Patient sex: F
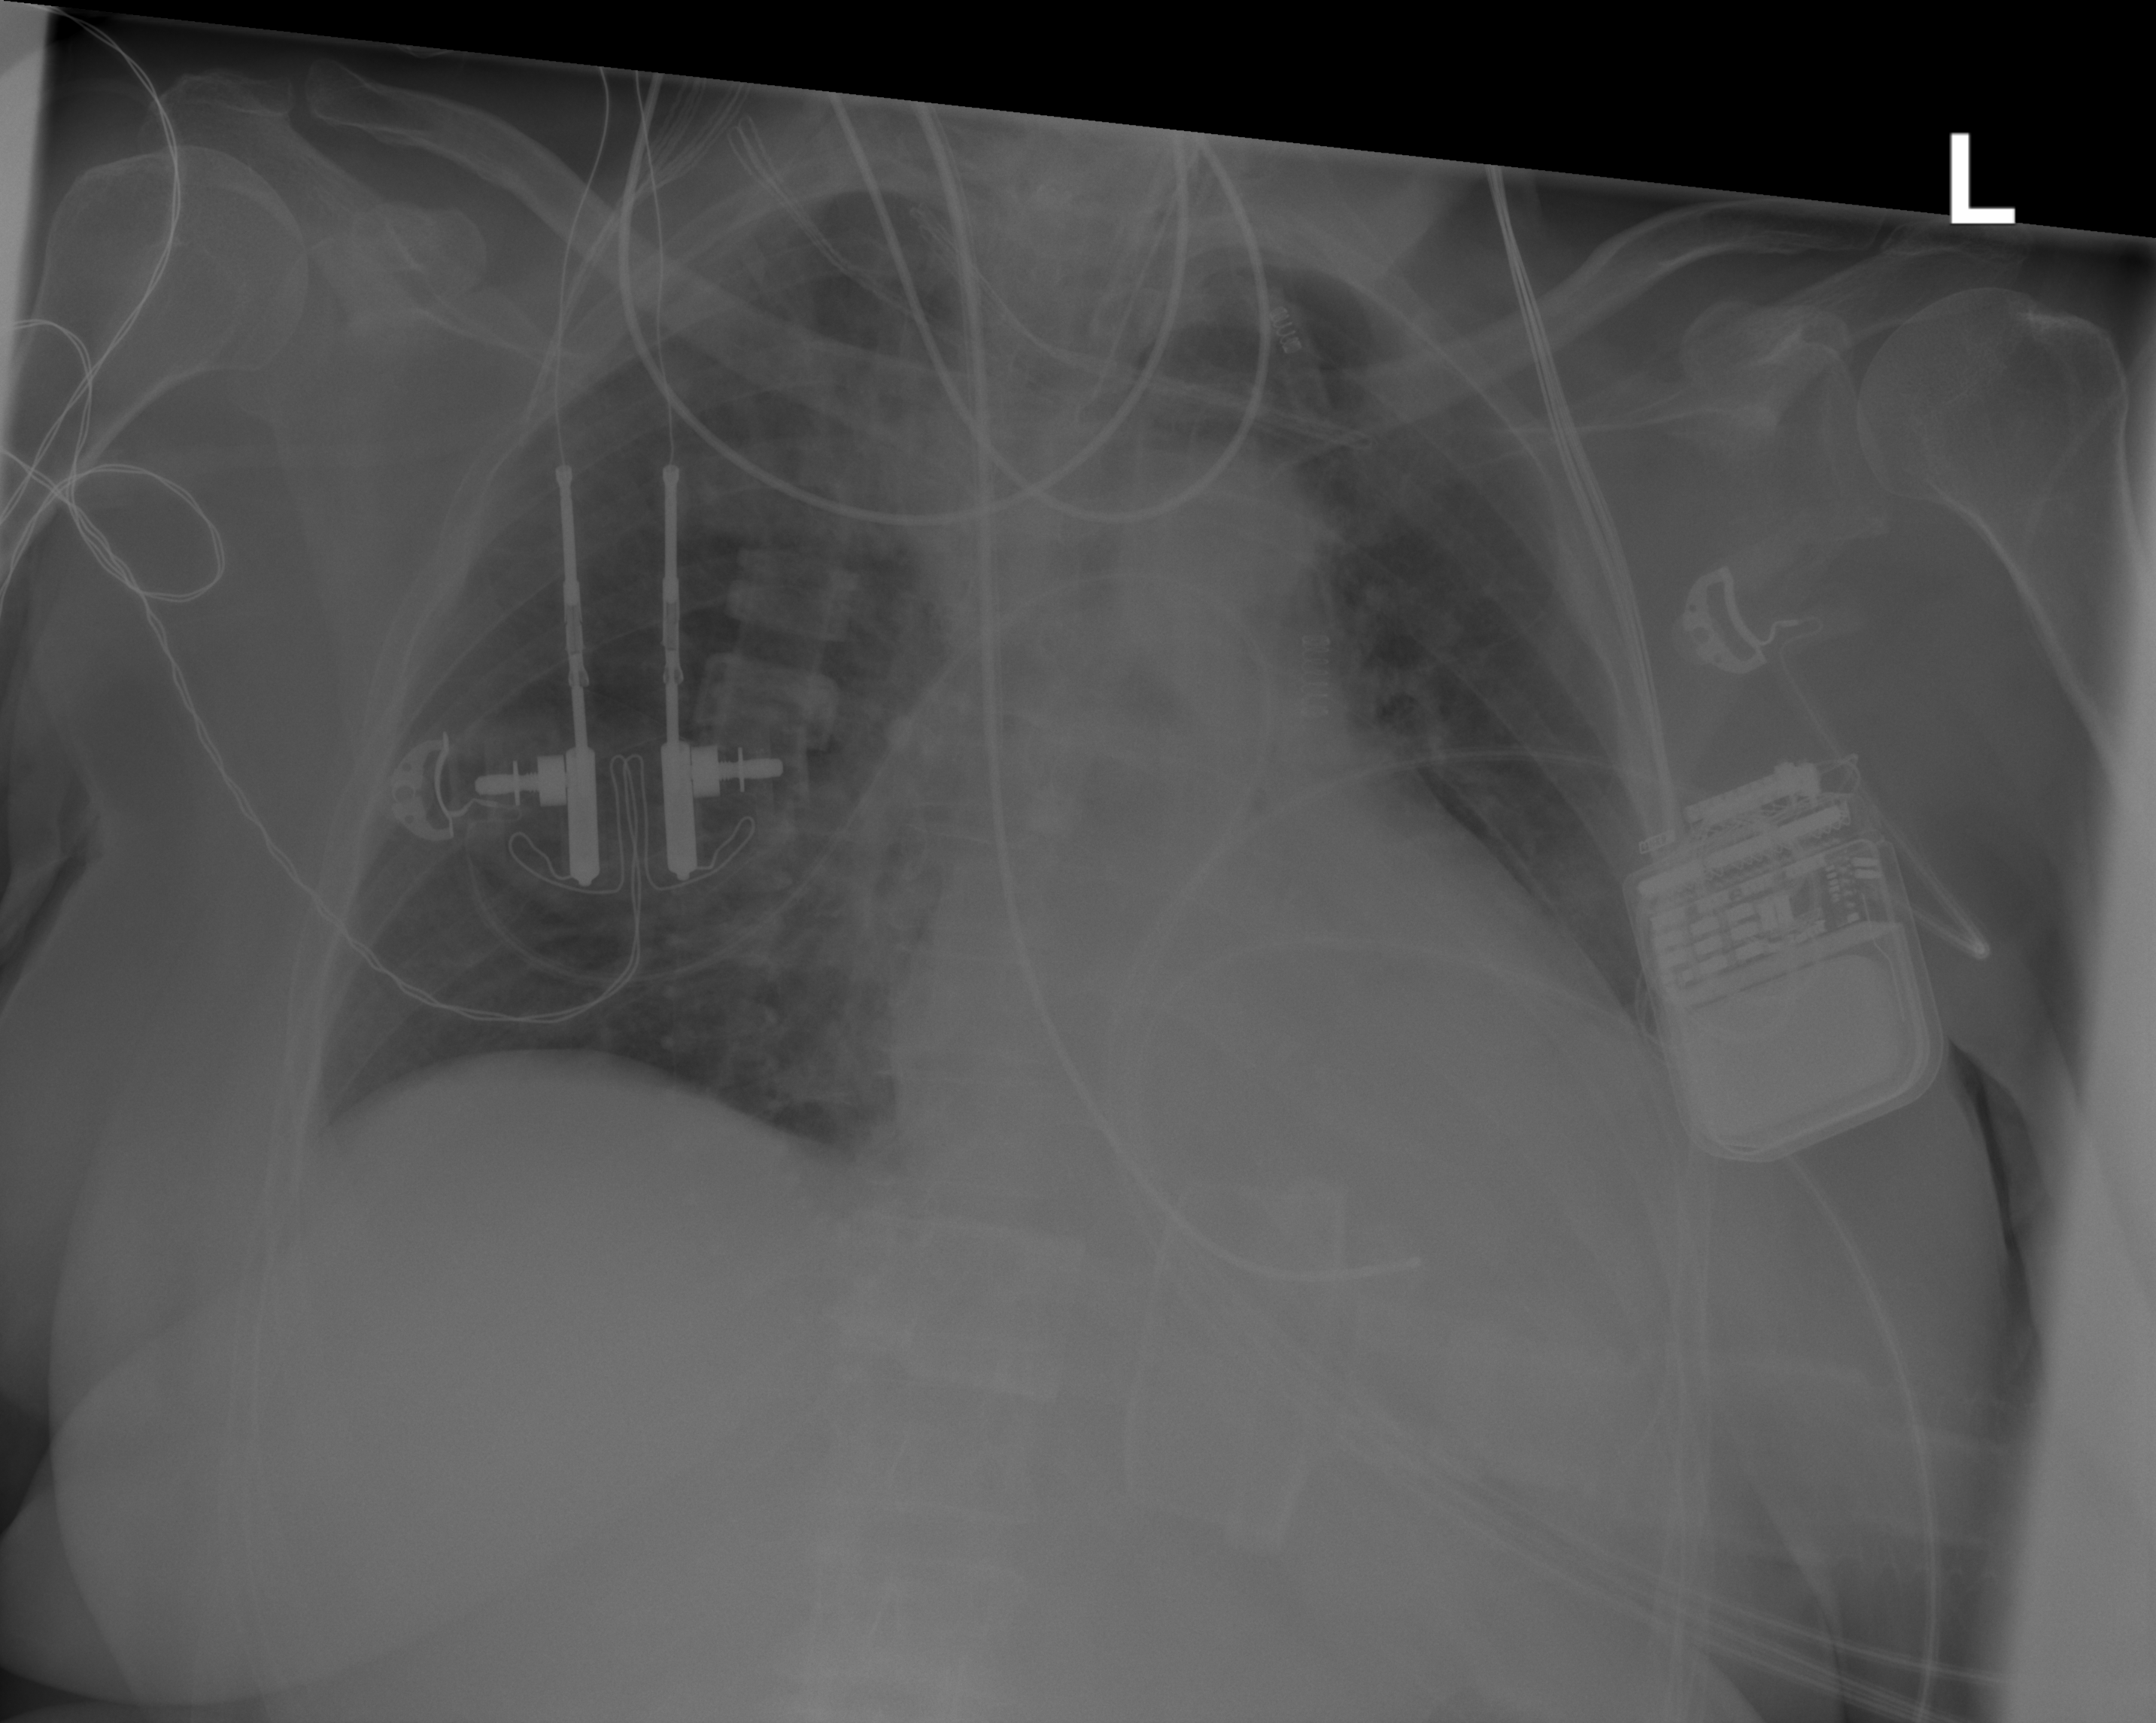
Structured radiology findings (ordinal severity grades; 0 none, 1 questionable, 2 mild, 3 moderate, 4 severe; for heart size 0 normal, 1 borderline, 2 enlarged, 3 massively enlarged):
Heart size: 2
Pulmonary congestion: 2
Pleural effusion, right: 0
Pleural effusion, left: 0
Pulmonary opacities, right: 0
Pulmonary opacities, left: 0
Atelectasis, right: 0
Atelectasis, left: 0